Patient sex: M
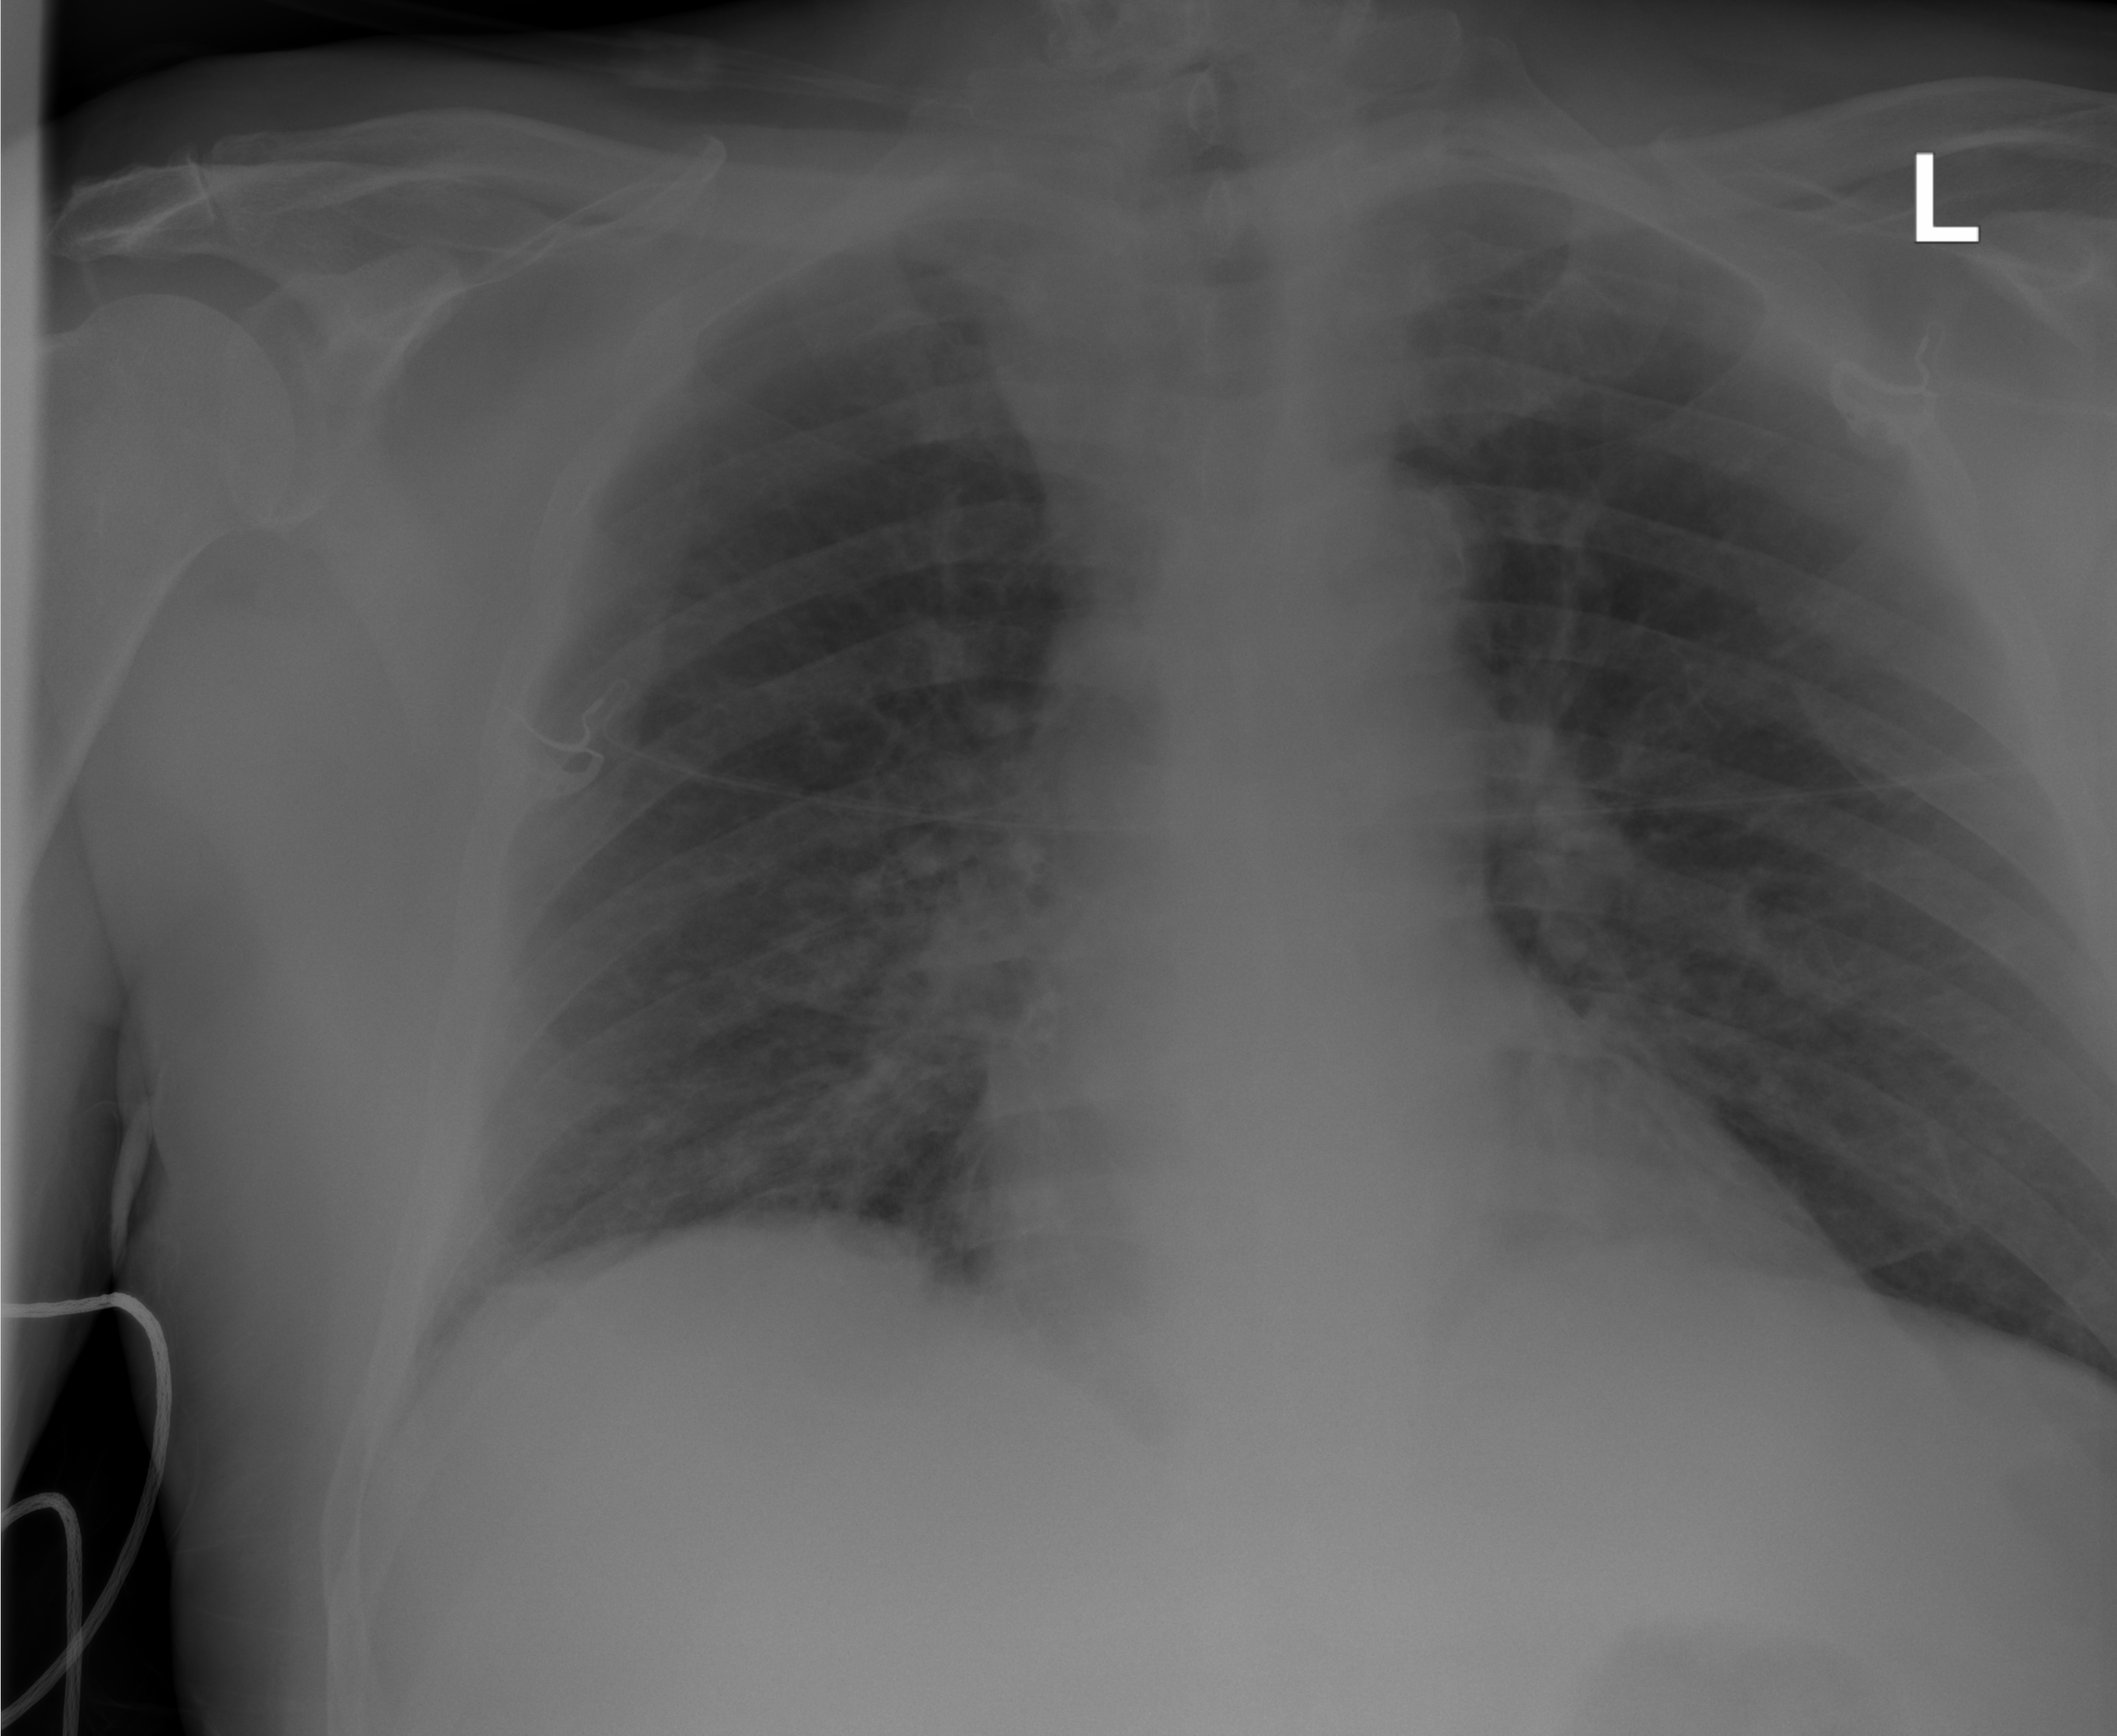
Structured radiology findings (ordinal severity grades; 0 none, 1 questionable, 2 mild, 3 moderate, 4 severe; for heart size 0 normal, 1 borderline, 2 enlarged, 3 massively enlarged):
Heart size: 0
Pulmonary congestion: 2
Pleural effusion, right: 1
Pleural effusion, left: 0
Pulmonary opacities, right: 0
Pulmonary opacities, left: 0
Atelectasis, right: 0
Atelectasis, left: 0